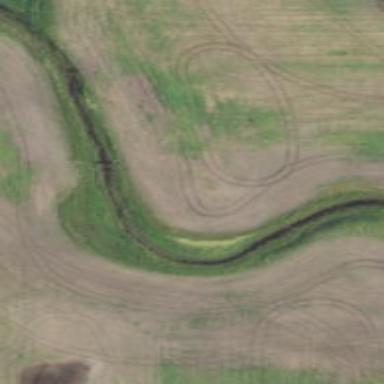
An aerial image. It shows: River flowing through the landscape.